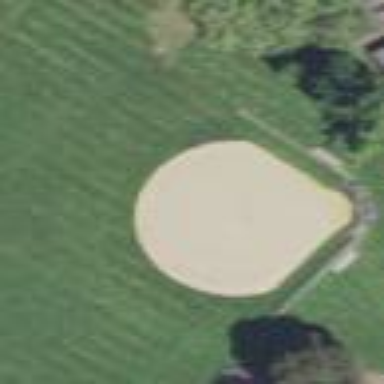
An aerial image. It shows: Baseball pitch for leisure and sports activities.